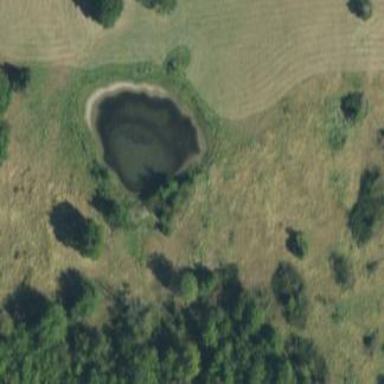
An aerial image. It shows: Pond with natural water.